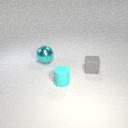
small gray rubber cube in front of large cyan metal sphere